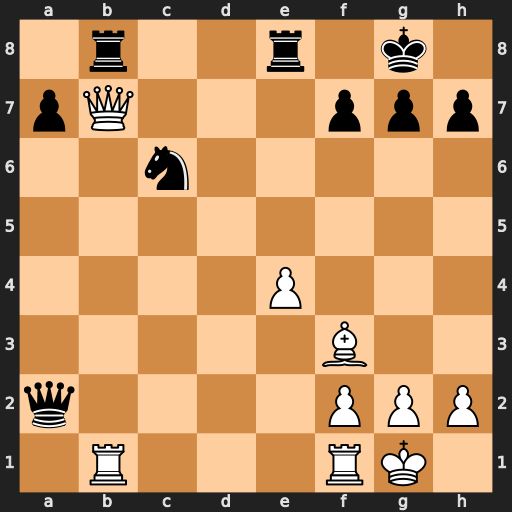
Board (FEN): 1r2r1k1/pQ3ppp/2n5/8/4P3/5B2/q4PPP/1R3RK1
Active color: w
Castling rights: -
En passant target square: -
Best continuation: Qxc6 Qxb1 Qxe8+ Rxe8 Rxb1